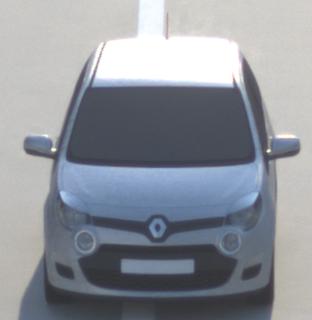
Make: Renault
Model: Twingo 1.2 LEV 16V 75
Detailed model: Twingo (II)
Model produced from: 2012/01
Model produced until: 2014/07
Doors: 3
Color: white
Road condition: dry road
Daytime: sunrise or sunset
Contrast: medium contrast